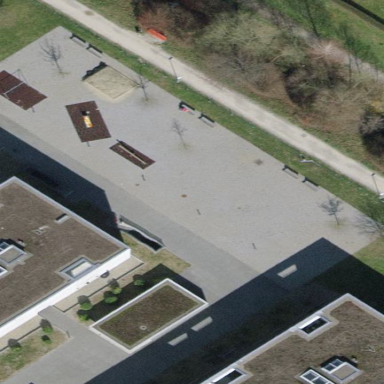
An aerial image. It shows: Playground area for leisure land.